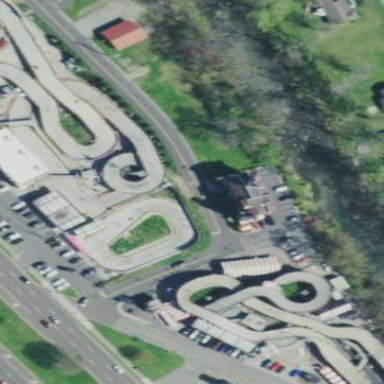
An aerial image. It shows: Popular tourist attraction featuring go-karts.